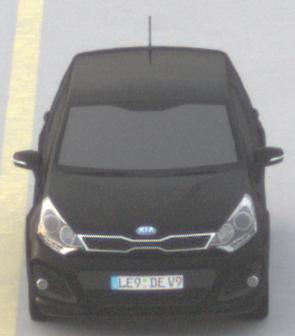
Make: KIA
Model: Rio 1.2
Detailed model: Rio (UB)
Model produced from: 2011/09
Model produced until: 2015/01
Doors: 3
Color: black
Road condition: dry road
Daytime: sunrise or sunset
Contrast: low contrast